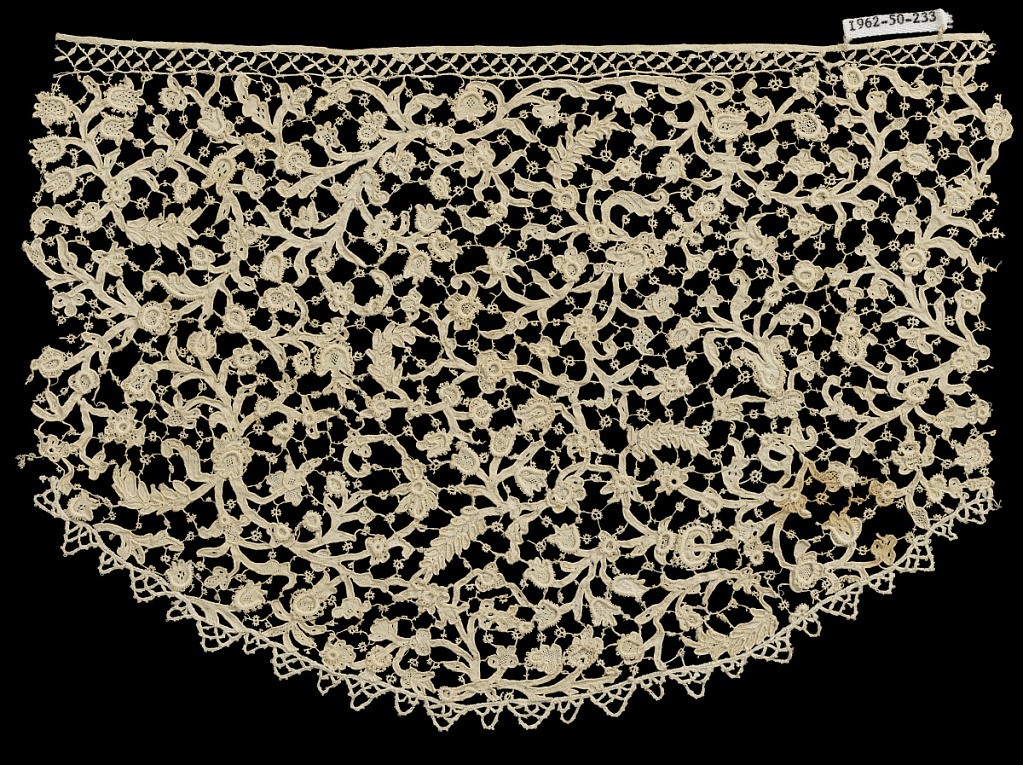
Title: Fragment
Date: late 17th–early 18th century
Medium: linen Technique: needle lace
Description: Fragment of Point de Venise à Rose with foliated and floral forms in asymmetric design. Pattern connected by brides picotées, outlined by cordonnet, interspersed by gaze quadrillée. Style of lace commonly called Rosaline.